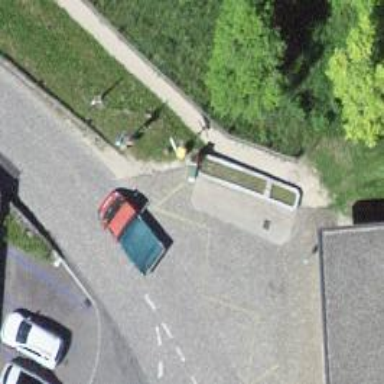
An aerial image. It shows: Bus stop with platform for public transport.